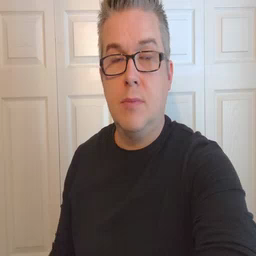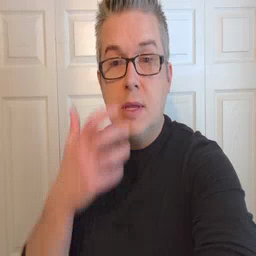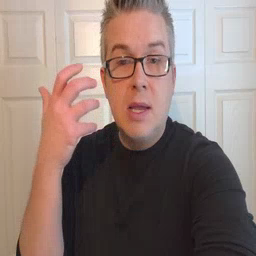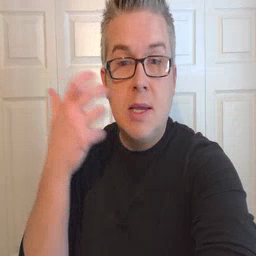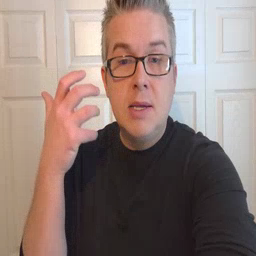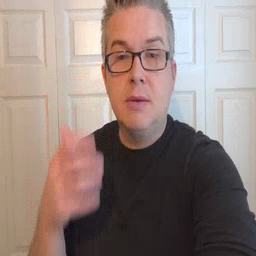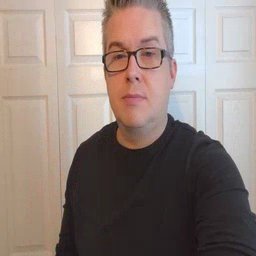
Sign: tiger